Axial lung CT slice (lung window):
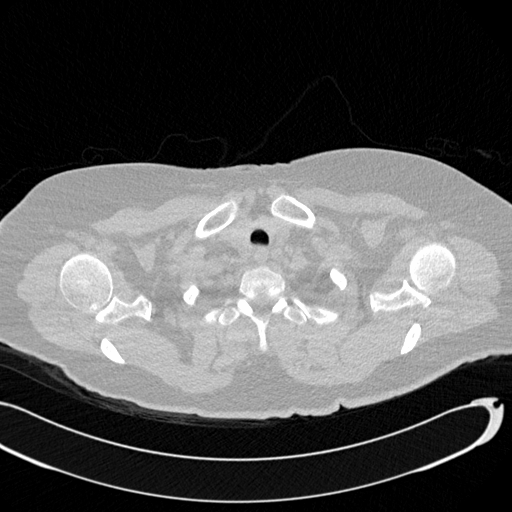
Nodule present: no